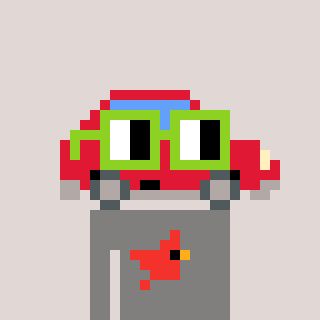
a pixel art character with square light green glasses, a car-shaped head and a bluegrey-colored body on a warm background